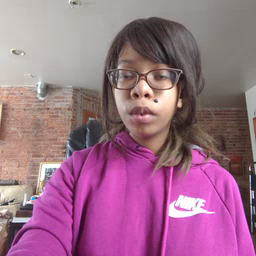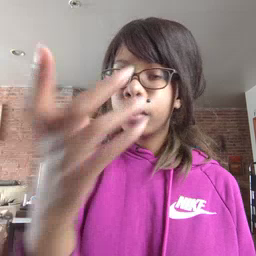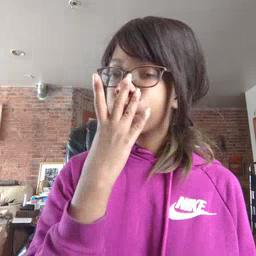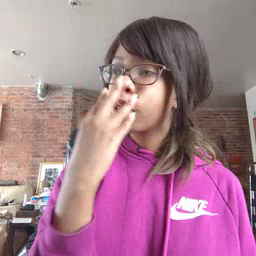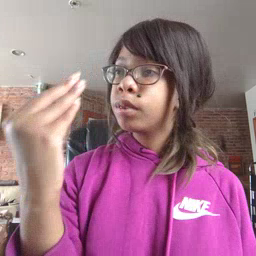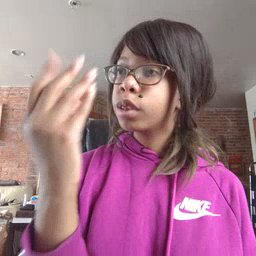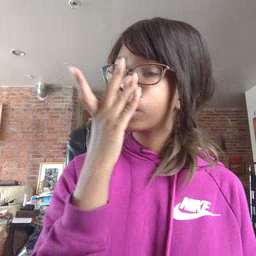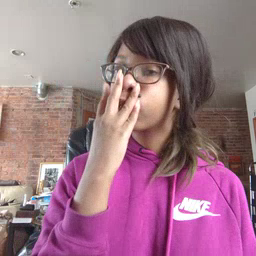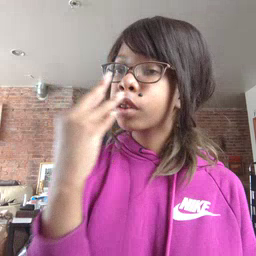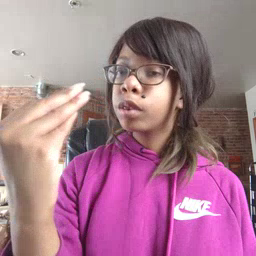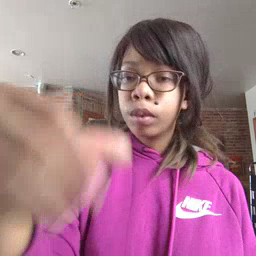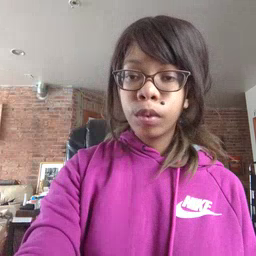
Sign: wolf